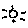
Label: sun